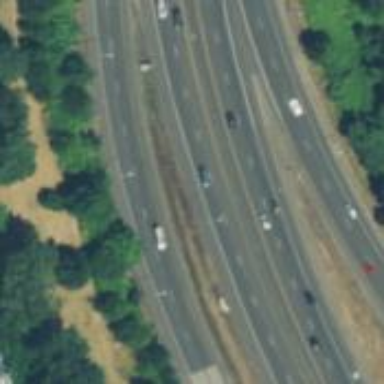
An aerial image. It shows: Connector on motorway.